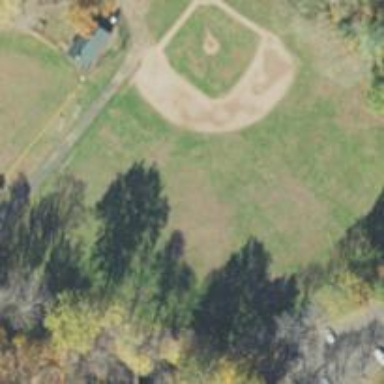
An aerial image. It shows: Grassy baseball pitch for leisure sports.